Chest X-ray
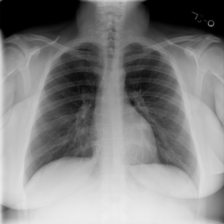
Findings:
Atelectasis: negative
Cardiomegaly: negative
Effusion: negative
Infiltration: negative
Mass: negative
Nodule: negative
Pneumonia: negative
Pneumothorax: negative
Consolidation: negative
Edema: negative
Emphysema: negative
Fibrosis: negative
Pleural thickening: negative
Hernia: negative